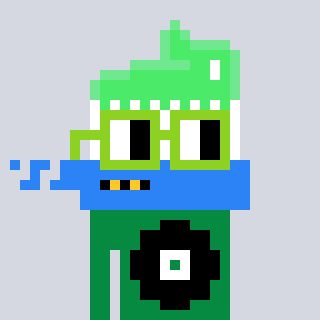
a pixel art character with square light green glasses, a toothbrush-shaped head and a green-colored body on a cool background